Question: I'm working on a in .and when configuring I got this error.Searched some options for this but didn't work.if somebody knows the correct process to overcome this problem please let me know..Thnaks
- 'the windows phone emulator wasn't able to create the virtual machine.Something happend while creating a swithch : Xde'

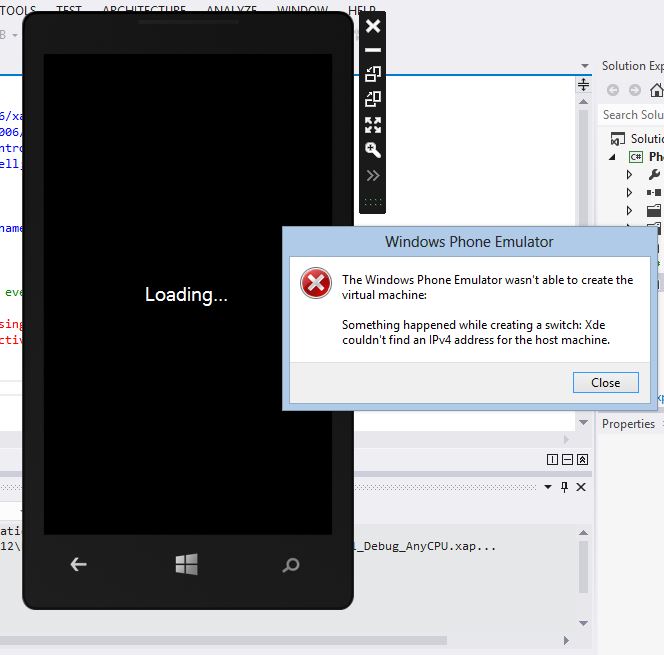
Answer: You should have Hyper-V for running Emulator in Windows 8. Hyper-v is virtualization solution.You can install this by,
Control Panel >> Programs and Features >> on the left panel Click on "Turn Windows features on or off".
Select "Hyper-V" option and Click on OK.
To fix this spefic issue,
Open the Hyper-V Manager from the start menu, and open the Virtual Switch Manager. Remove any existing switches, and try make a new virtual switch with a connection type set to internal.
You might need to run XdeCleanup.exe afterwards
Restarting the machine also will help
<URL>